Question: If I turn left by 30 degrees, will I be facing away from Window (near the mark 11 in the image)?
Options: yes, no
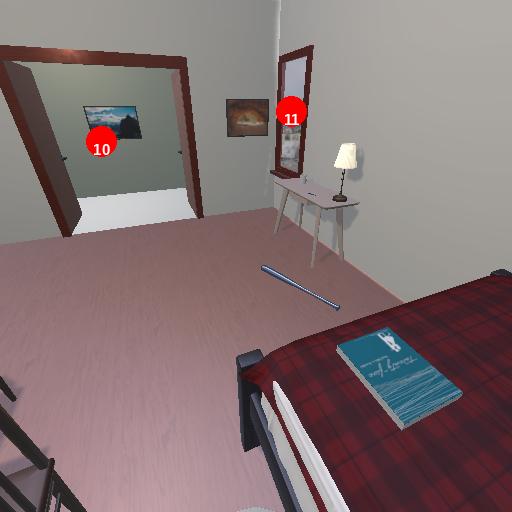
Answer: yes